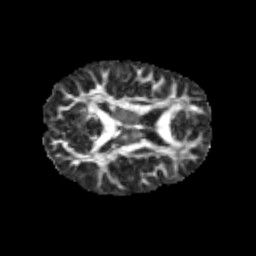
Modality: FA
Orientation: axial
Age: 12
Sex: male
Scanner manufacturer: siemens
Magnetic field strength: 3 T
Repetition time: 3.8 s
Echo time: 0.07 s